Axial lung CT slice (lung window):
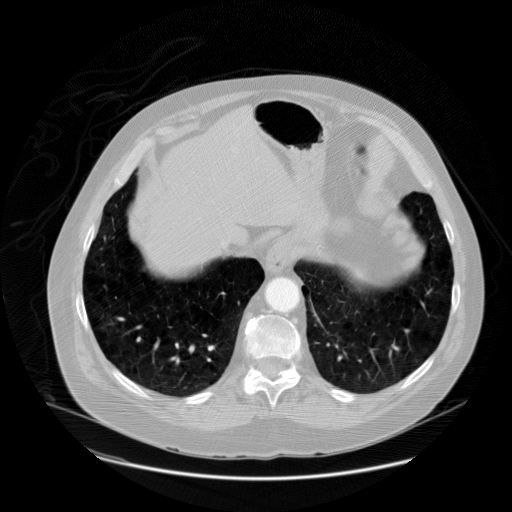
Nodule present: no